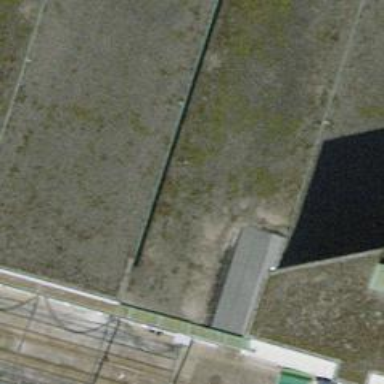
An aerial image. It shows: Tram railway with electrified contact lines. The scene is at service yard with one track.